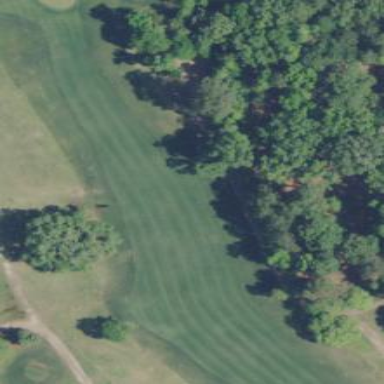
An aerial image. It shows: Rough grassy area used for golf.